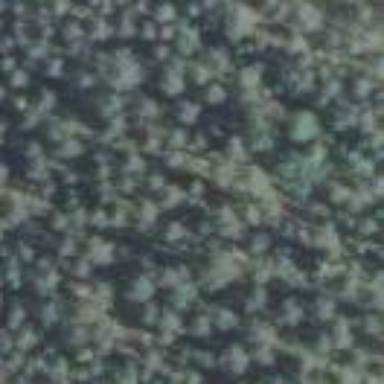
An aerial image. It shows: Needle-leaved woodland.